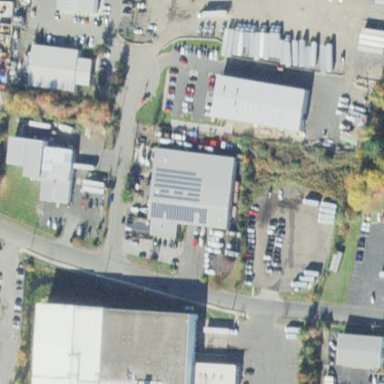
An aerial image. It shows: Commercial building.